Question: I want to display modal after clicking the logon button like the screen below.
I'm trying to communicate with a server with a timer in modal, is it possible?
Thanks in advance.

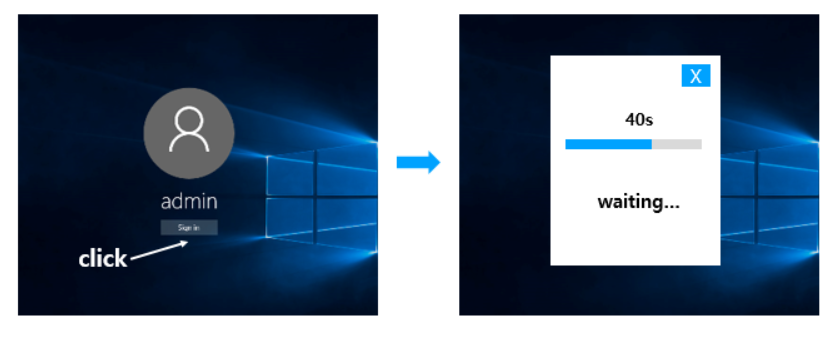
Answer: Yes it is possible
To show a pop-up like that,
1. make a simple standalone C# form program (.exe) to handle that Modal.
2. Later I put the exe file somewhere else inside the pc.
3. Later I use system((string)L"path-to-exe-file") command to run that exe file